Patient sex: M
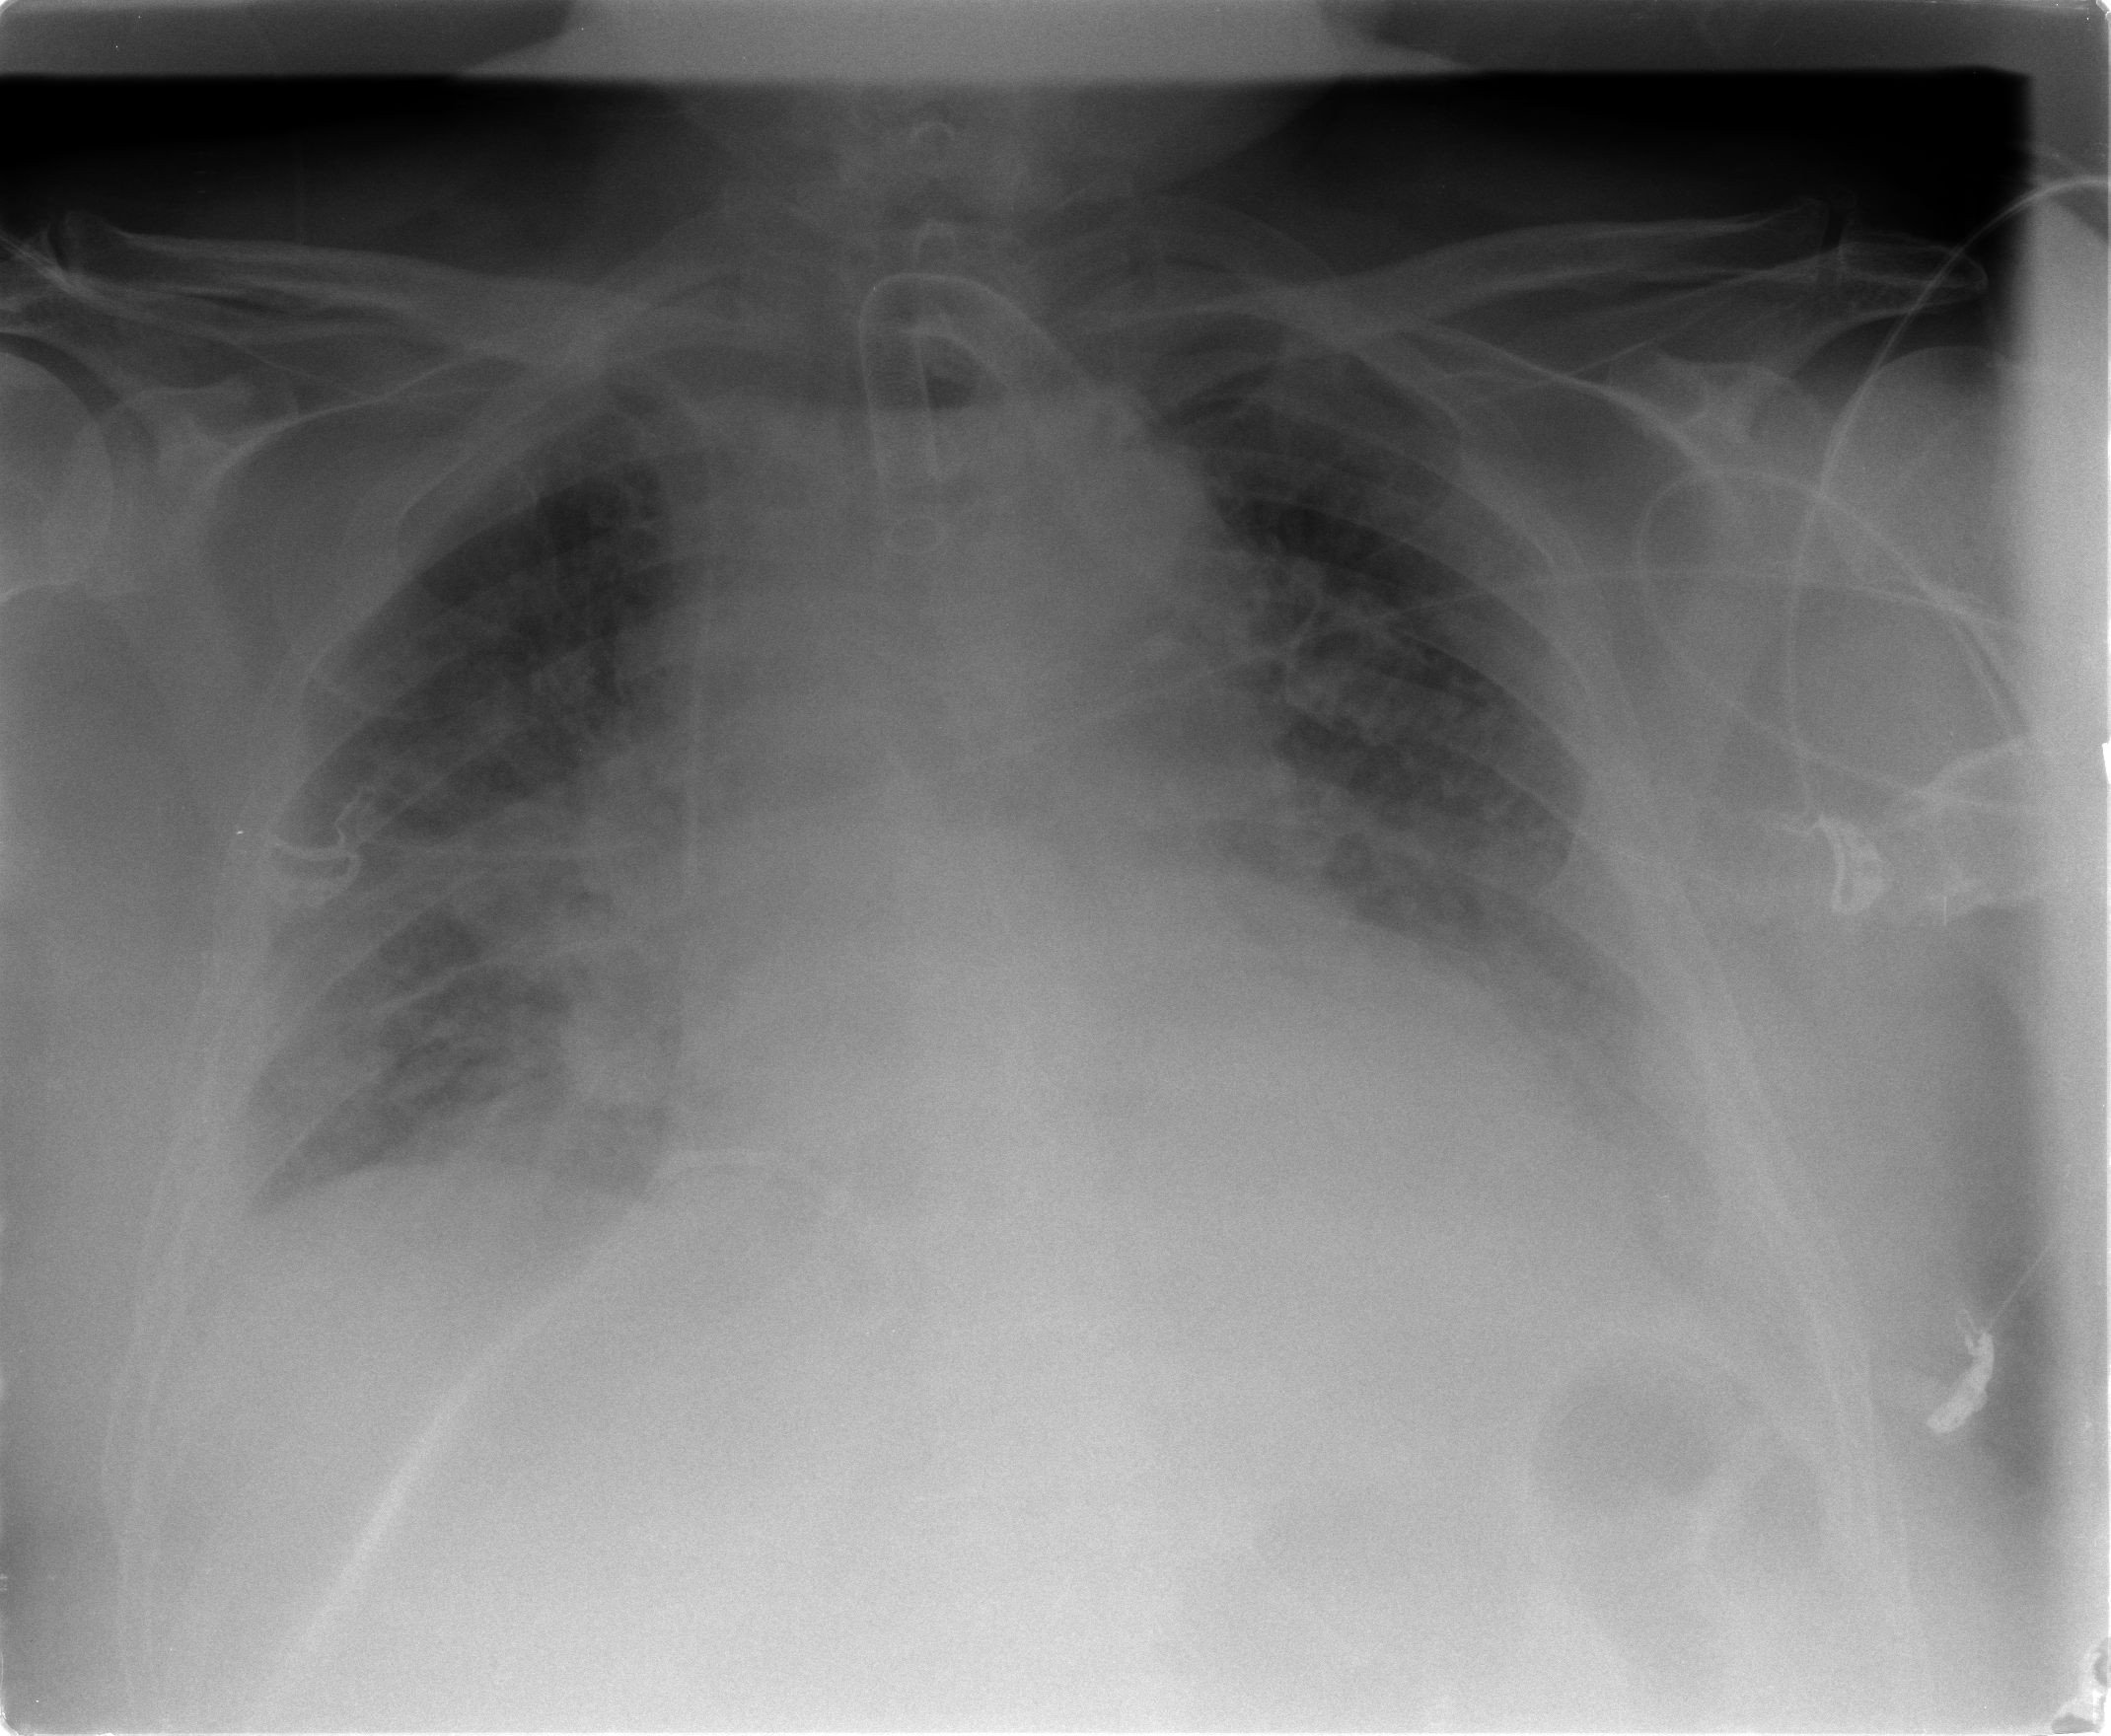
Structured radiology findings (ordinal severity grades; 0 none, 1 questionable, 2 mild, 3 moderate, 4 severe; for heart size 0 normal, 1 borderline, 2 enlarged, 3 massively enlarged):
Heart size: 2
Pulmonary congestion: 2
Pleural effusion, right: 3
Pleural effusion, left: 3
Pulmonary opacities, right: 3
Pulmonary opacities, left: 2
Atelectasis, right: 2
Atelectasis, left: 2